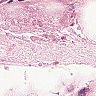
Metastatic tissue present: no